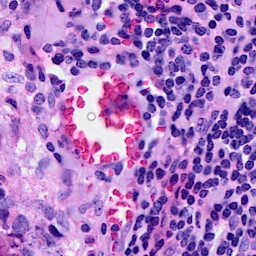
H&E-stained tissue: Breast